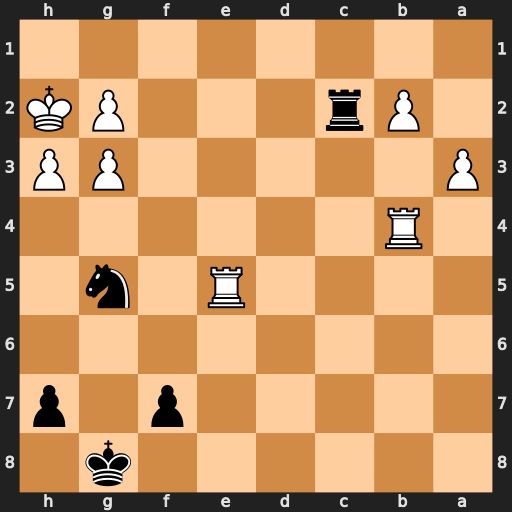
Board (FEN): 6k1/5p1p/8/4R1n1/1R6/P5PP/1Pr3PK/8
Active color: b
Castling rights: -
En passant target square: -
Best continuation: Nf3+ Kh1 Rc1+ Re1 Rxe1#